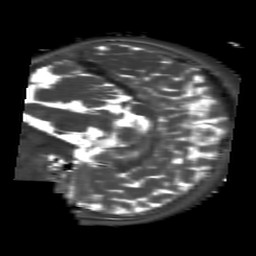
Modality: T2map
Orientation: sagittal
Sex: female
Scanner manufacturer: siemens
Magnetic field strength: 3 T
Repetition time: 4 s